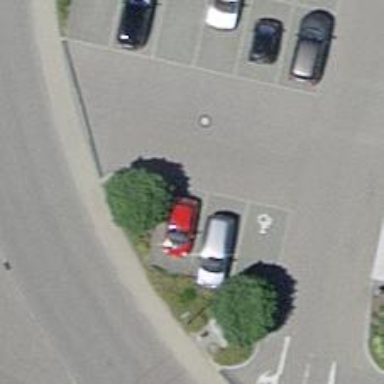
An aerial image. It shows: Asphalt parking aisle road.